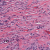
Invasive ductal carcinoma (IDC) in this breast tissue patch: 1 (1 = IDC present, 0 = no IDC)